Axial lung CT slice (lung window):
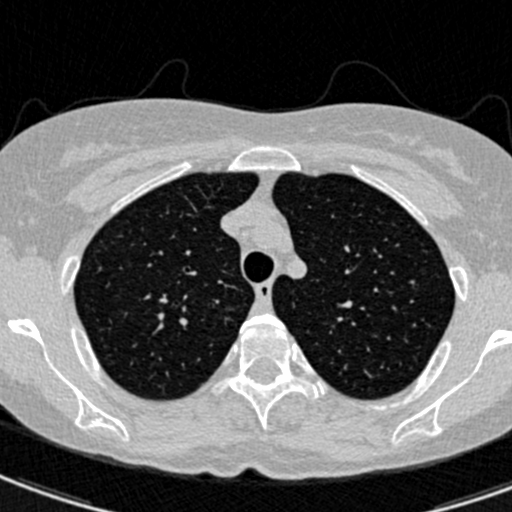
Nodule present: no